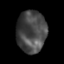
Tissue: lung
Cell type: Endothelial cells
Senescence score: 0.1938
Nuclear area (px): 1216
Mean DAPI intensity: 72.322